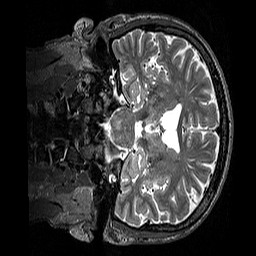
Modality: T2w
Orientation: coronal
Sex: male
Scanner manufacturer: siemens
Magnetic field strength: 3 T
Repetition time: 3.2 s
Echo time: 0.409 s